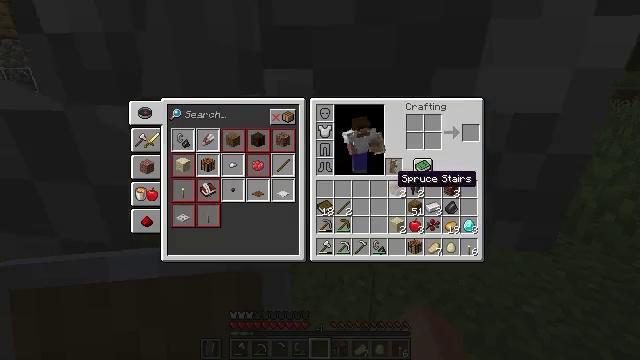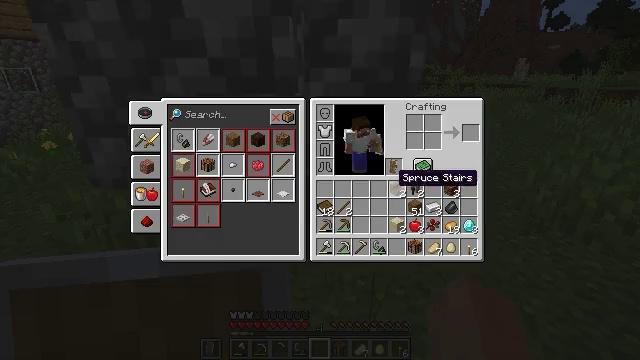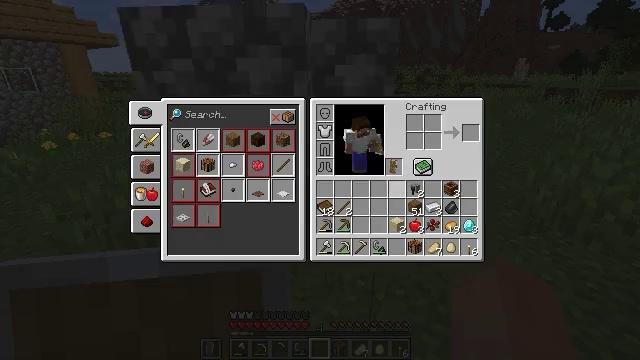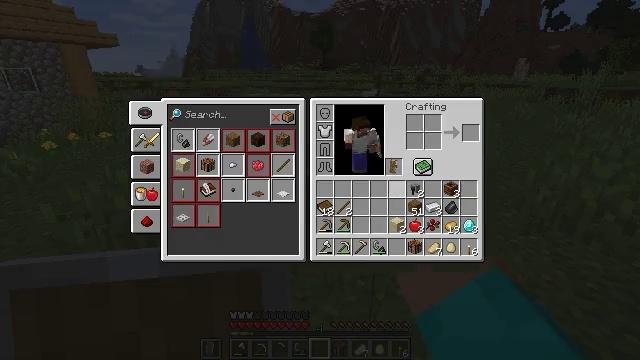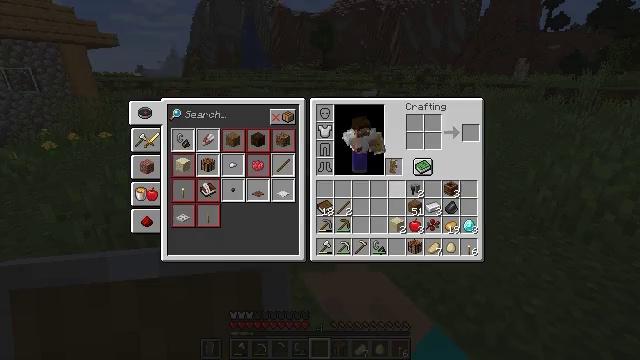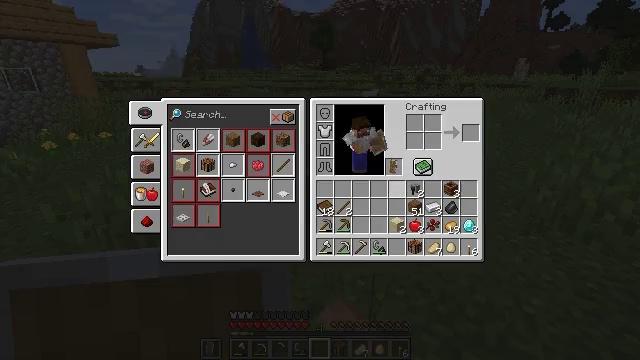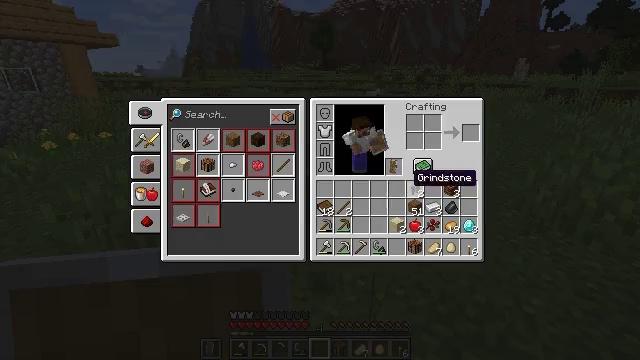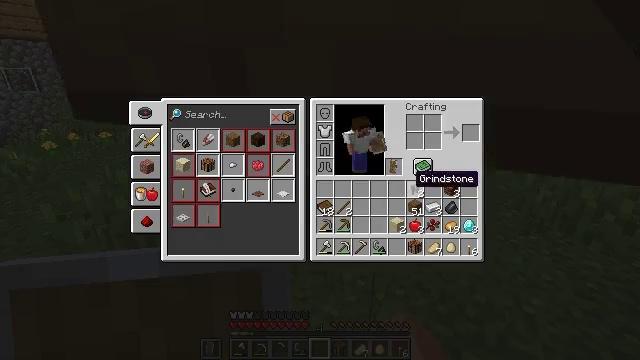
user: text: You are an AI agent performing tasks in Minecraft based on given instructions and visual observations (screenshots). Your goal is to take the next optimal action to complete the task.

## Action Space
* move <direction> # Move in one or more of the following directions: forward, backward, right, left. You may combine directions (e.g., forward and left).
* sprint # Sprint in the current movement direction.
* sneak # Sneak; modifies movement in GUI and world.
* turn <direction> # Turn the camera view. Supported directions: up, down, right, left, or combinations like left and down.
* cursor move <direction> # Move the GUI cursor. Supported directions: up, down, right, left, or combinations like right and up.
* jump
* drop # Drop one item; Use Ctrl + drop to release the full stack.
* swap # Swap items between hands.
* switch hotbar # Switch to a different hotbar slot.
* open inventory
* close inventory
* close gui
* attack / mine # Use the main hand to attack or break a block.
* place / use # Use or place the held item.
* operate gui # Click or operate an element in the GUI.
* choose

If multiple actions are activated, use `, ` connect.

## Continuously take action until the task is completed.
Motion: motion action
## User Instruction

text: Remove spruce stairs from the inventory.
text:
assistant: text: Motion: sprint, open gui
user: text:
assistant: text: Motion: sprint, drop
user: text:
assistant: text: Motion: sprint, drop
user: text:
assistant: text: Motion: sprint, drop
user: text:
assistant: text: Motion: sprint, cursor move right
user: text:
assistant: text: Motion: sprint
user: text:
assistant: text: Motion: sprint
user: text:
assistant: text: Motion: sprint